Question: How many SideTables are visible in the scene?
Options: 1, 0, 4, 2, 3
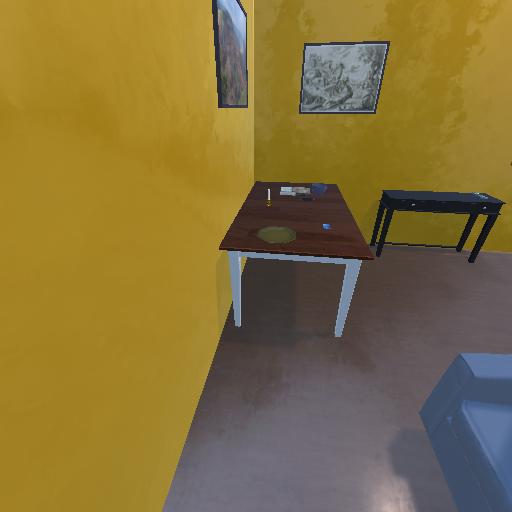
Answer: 1